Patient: sex M, age 60
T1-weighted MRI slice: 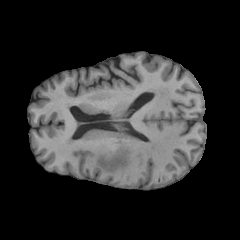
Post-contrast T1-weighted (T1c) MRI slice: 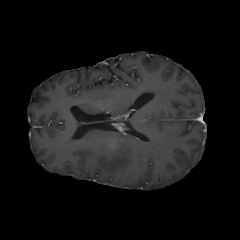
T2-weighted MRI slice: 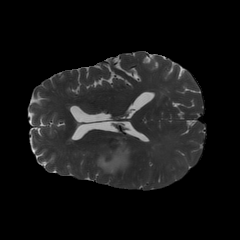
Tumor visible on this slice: yes
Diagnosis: Glioblastoma, IDH-wildtype
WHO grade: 4